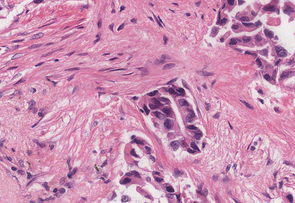
Tumor epithelial tissue: yes
Tumor-associated stroma tissue: yes
Normal tissue: no